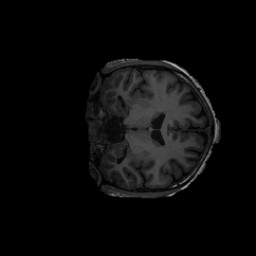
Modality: T1w
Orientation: coronal
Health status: ill
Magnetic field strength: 3 T